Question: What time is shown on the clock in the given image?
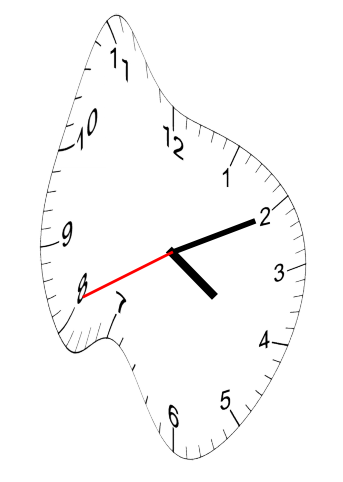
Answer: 04:10:41